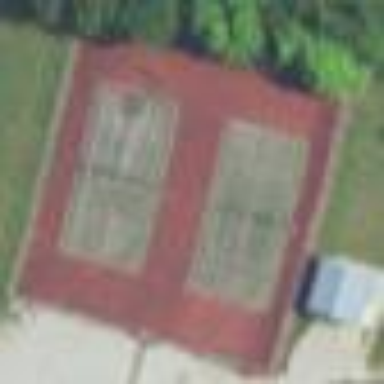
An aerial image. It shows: Tennis court in leisure pitch.